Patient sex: M
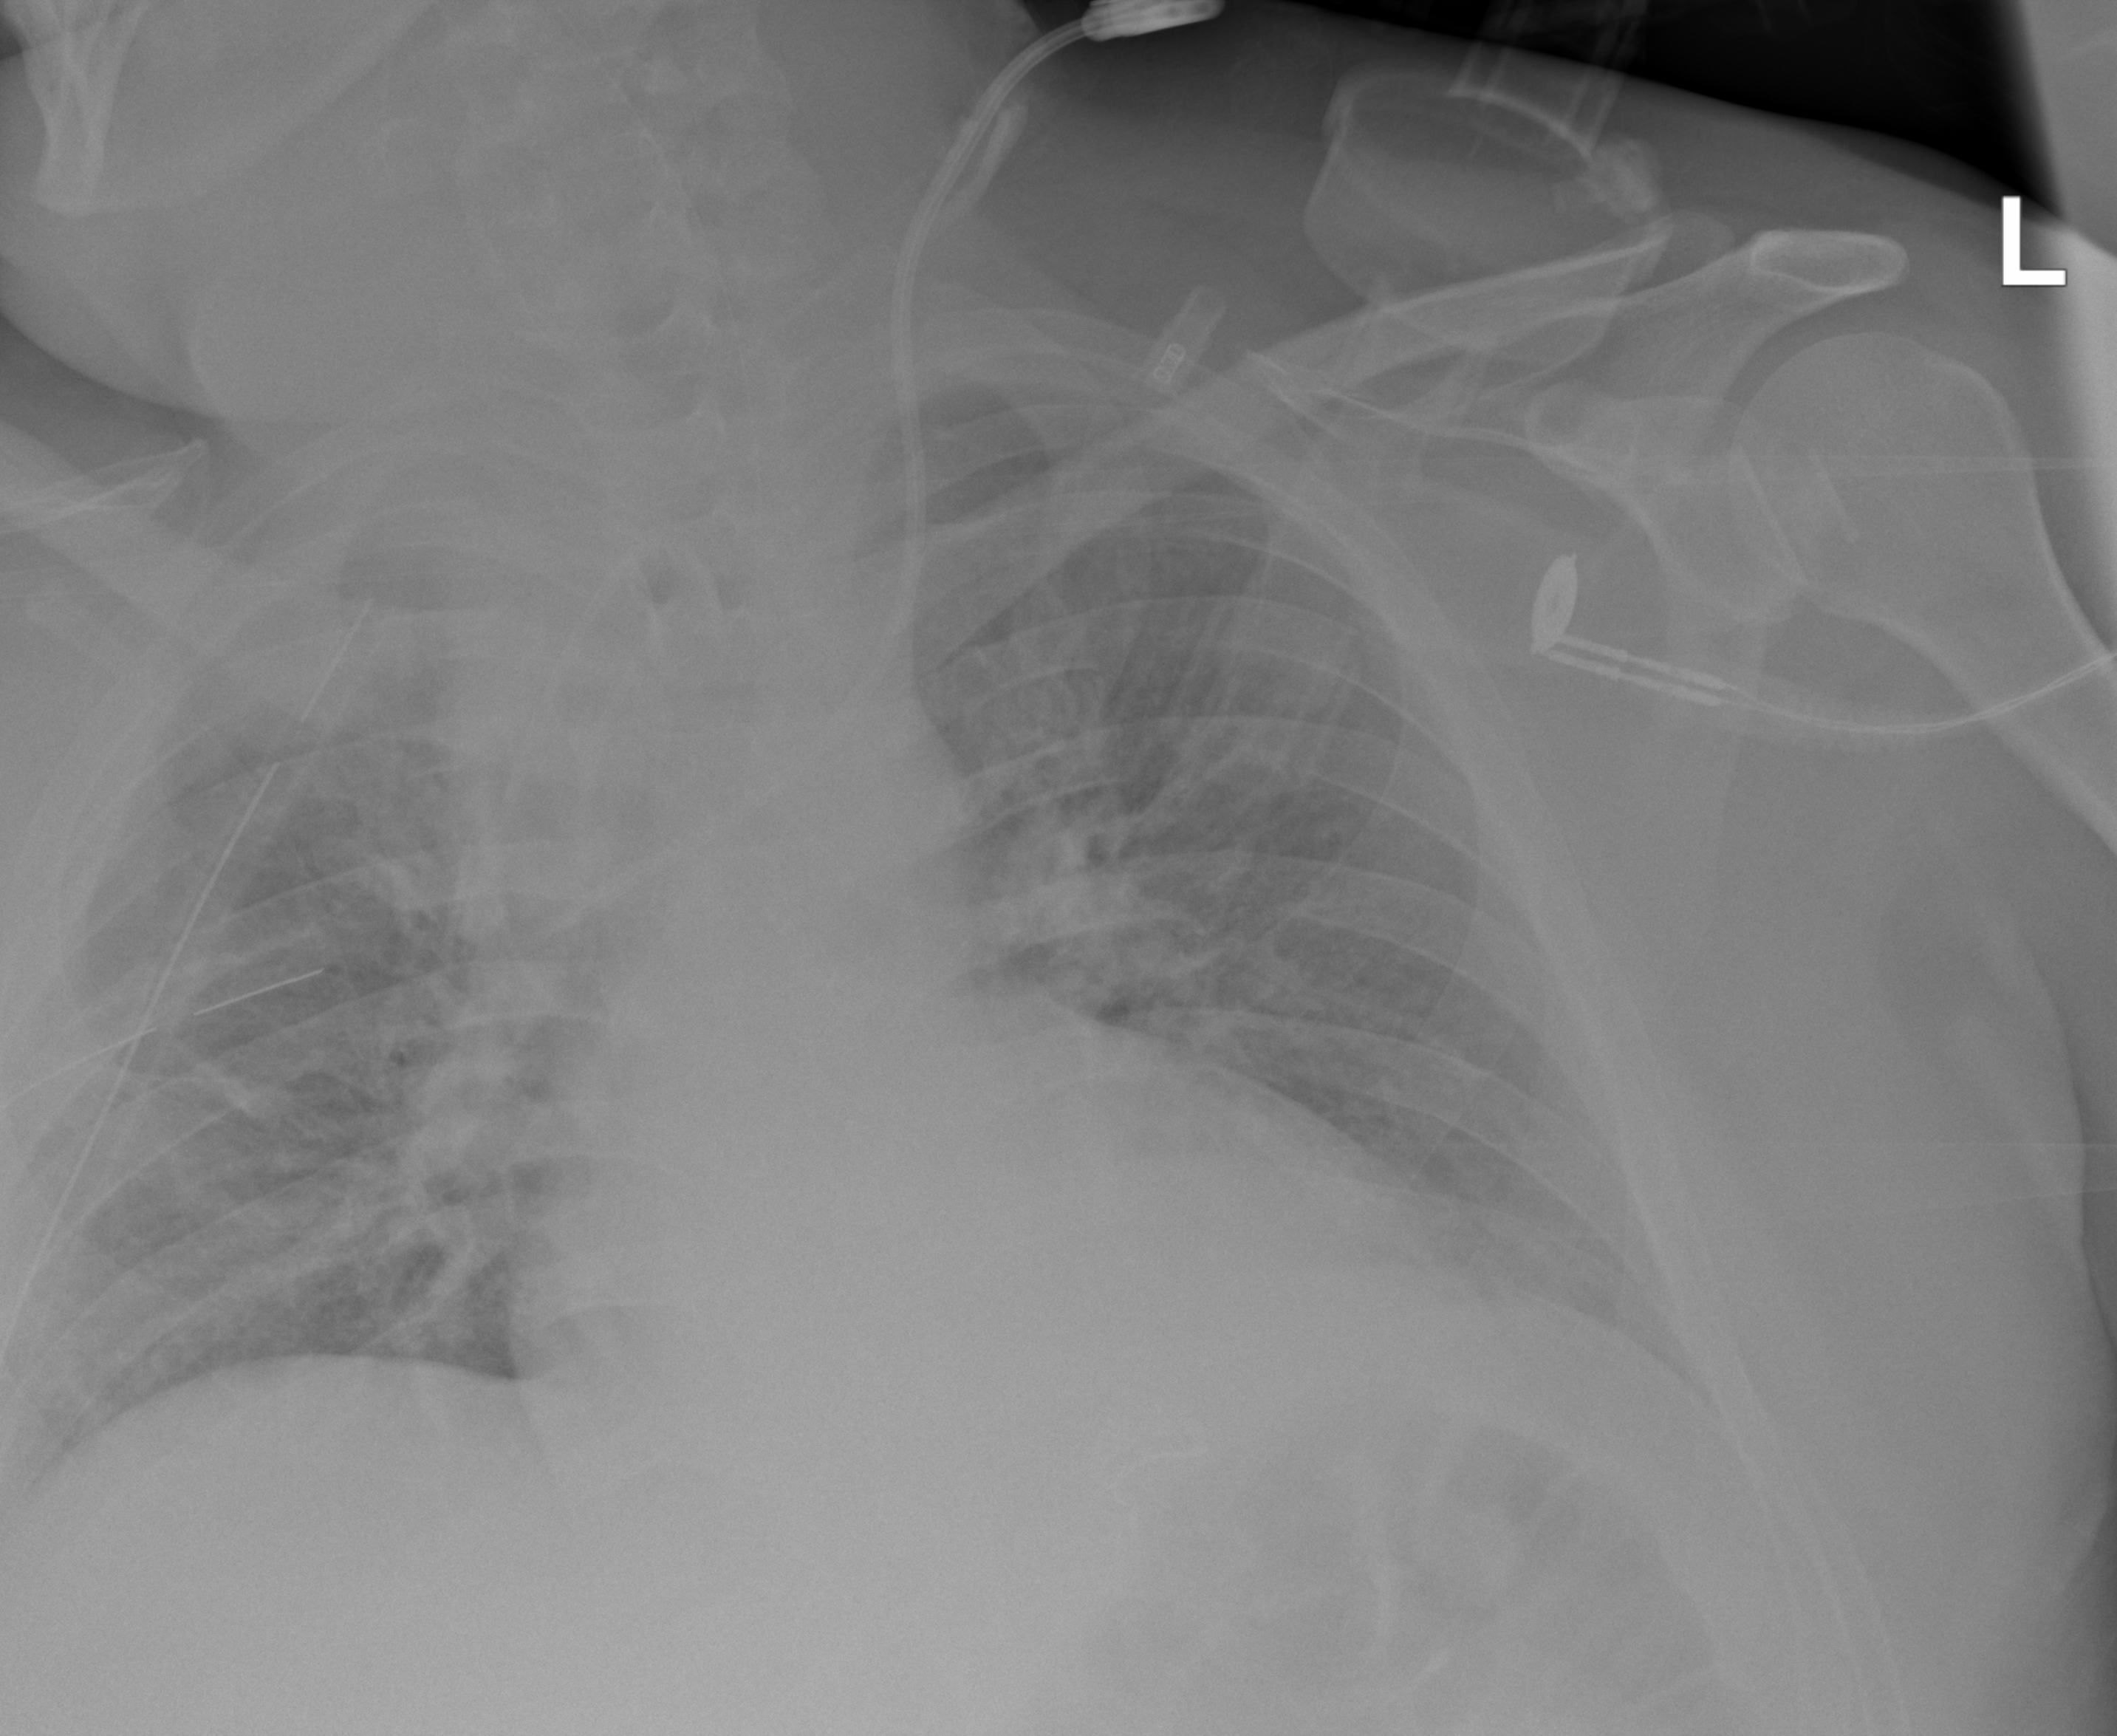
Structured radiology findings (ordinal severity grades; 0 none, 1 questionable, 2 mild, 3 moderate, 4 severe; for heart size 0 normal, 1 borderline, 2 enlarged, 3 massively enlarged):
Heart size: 2
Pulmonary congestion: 2
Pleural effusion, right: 3
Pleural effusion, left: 0
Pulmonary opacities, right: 0
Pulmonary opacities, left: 0
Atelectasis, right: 2
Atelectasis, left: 2